Question: To make things easier I will explain what my document contains: I have 3 sheets in excel. The first and second contain Product Numbers and product Labels. The third sheet combines both sheets' product numbers, I want to compare both sheets product numbers and find the corresponding product label.
Which function would I use to do this? I would want the formula to search column 2 for any matching product numbers from column 1 and fetch the product label which matches. If not, I would want it to search column 3 and fetch the right product label from that sheet.
Sheet called "FORM" which needs labels from other 2 which match part number
<URL>
Sheet called "B2B"
<URL>
Sheet called "B2C"
[
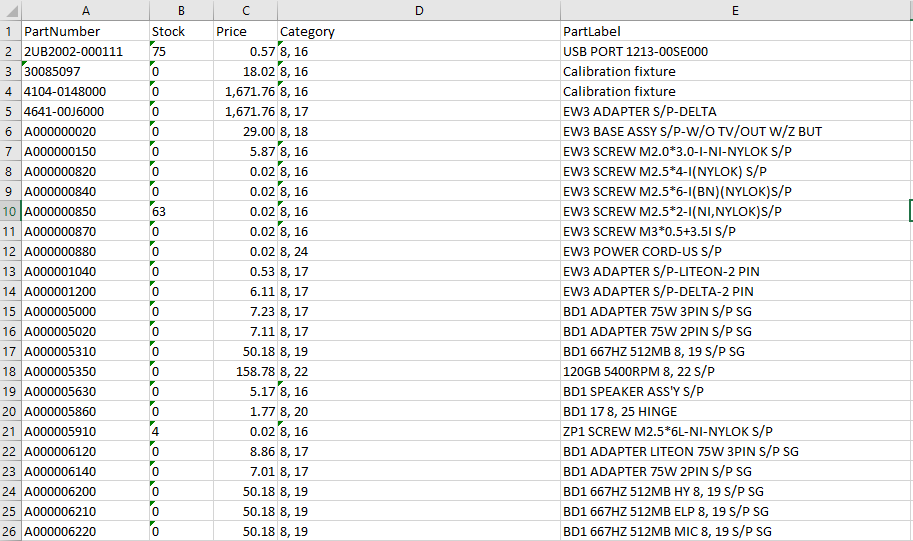
Answer: In E2 of Form sheet paste
'''
=IFERROR(IFERROR(VLOOKUP(A2,B2B!A:E,5,FALSE),VLOOKUP(A2,B2C!A:E,5,FALSE)),"Not found")
'''
Then drag this formula down for however many rows you are trying to retrieve partnames for.